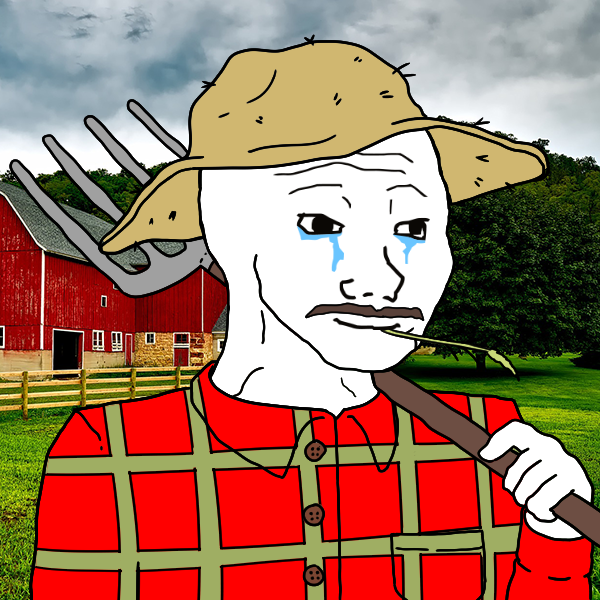
Label: 5_Wojak_with_Background